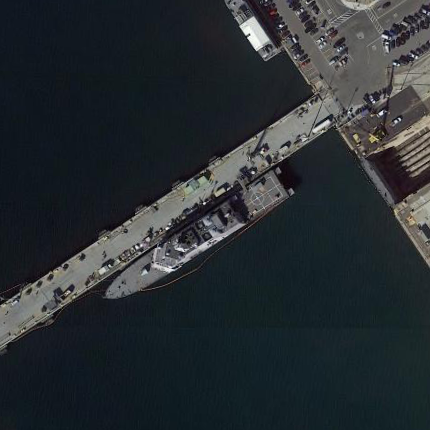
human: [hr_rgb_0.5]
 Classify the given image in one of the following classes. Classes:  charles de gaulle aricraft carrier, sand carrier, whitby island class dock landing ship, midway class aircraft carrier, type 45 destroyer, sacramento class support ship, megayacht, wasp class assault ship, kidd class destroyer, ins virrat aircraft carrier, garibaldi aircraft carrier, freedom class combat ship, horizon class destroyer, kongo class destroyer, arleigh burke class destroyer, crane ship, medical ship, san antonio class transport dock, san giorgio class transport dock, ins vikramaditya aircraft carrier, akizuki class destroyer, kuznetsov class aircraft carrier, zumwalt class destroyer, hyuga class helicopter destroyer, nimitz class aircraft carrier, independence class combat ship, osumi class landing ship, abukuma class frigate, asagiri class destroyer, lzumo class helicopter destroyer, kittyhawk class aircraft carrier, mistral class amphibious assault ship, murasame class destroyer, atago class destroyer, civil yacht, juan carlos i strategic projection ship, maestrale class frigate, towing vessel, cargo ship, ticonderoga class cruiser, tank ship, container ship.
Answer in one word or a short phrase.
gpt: Freedom class combat ship